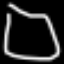
Label: square